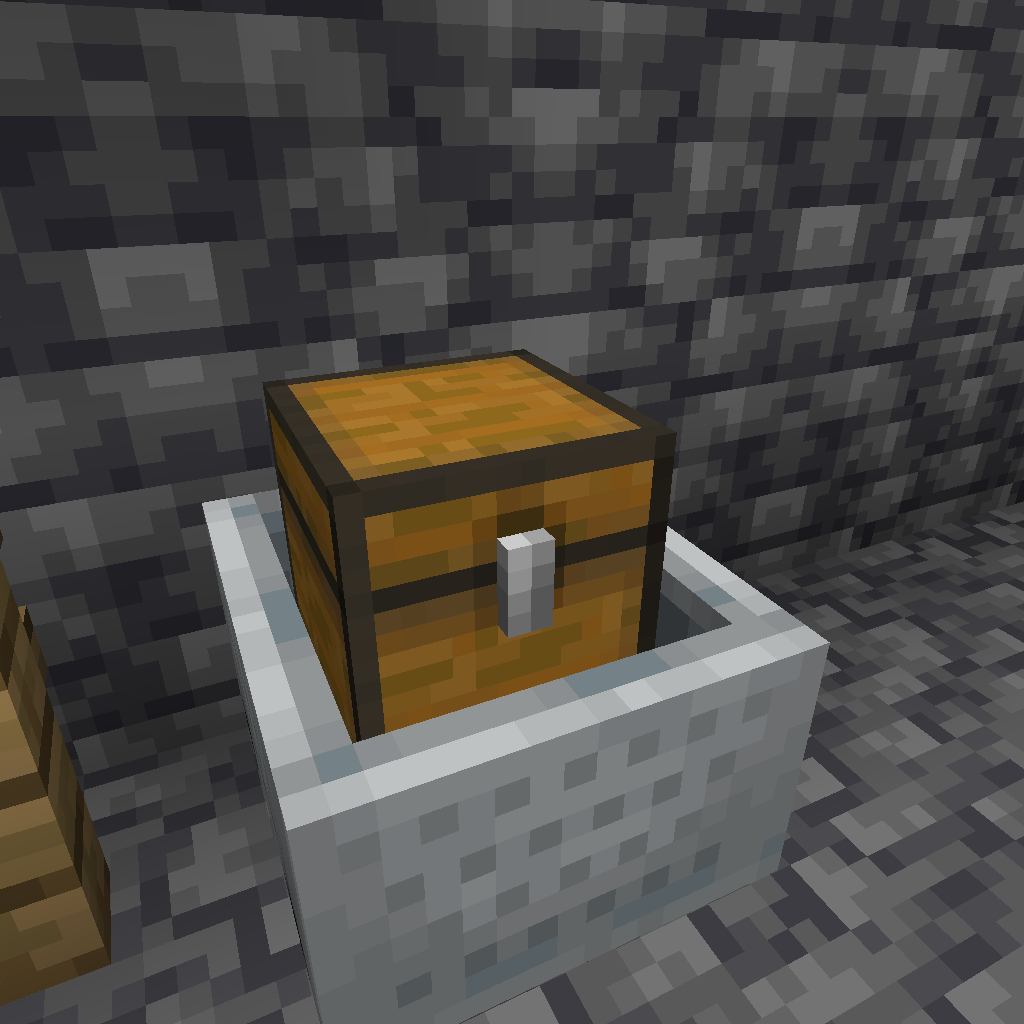
chest in a  in mineshaft